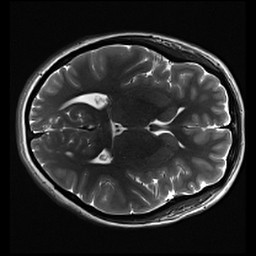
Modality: inplaneT2
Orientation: axial